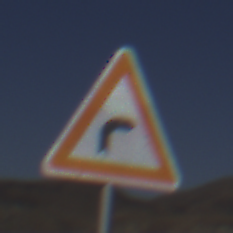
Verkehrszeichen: KurveRechts
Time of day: MorningAfternoon
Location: Outdoor (Nature)
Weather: Clear
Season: NotSpecified
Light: Natural